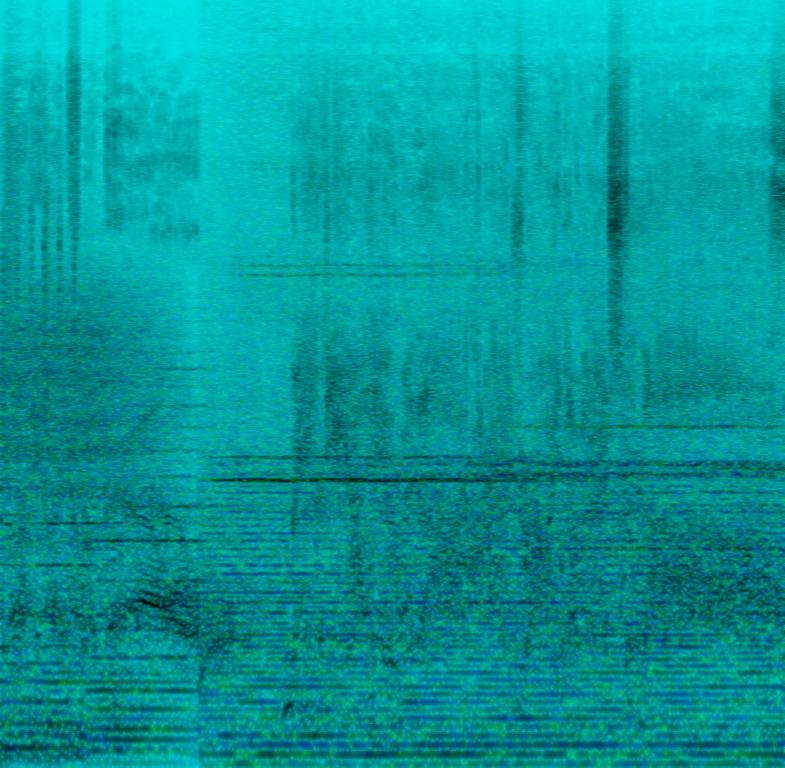
The song is a black metal band which features a heavily distorted, sustained guitar chord. The male voice is croaky, raspy, deep and fuzzy. There is a soft choral vocal in the background.